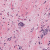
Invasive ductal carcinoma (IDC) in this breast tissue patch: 1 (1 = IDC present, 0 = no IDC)